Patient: sex F, age 52
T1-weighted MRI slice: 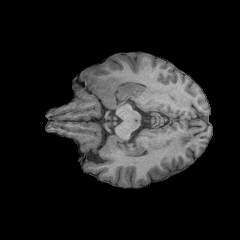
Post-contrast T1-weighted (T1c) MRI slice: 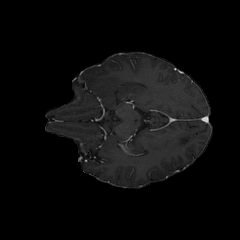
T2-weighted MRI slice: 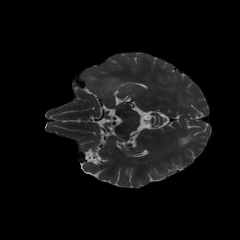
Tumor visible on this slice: yes
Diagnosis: Glioblastoma, IDH-wildtype
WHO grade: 4